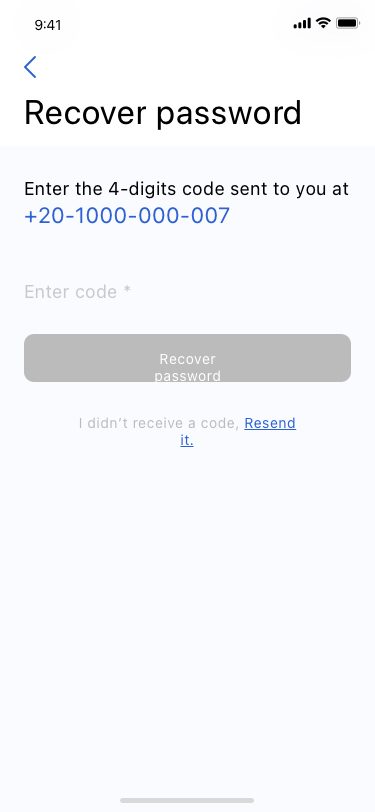
Text in this UI design:
Recover password
Enter the 4-digits code sent to you at
+20-1000-000-007
Enter code *
Recover password
I didn’t receive a code, Resend it.